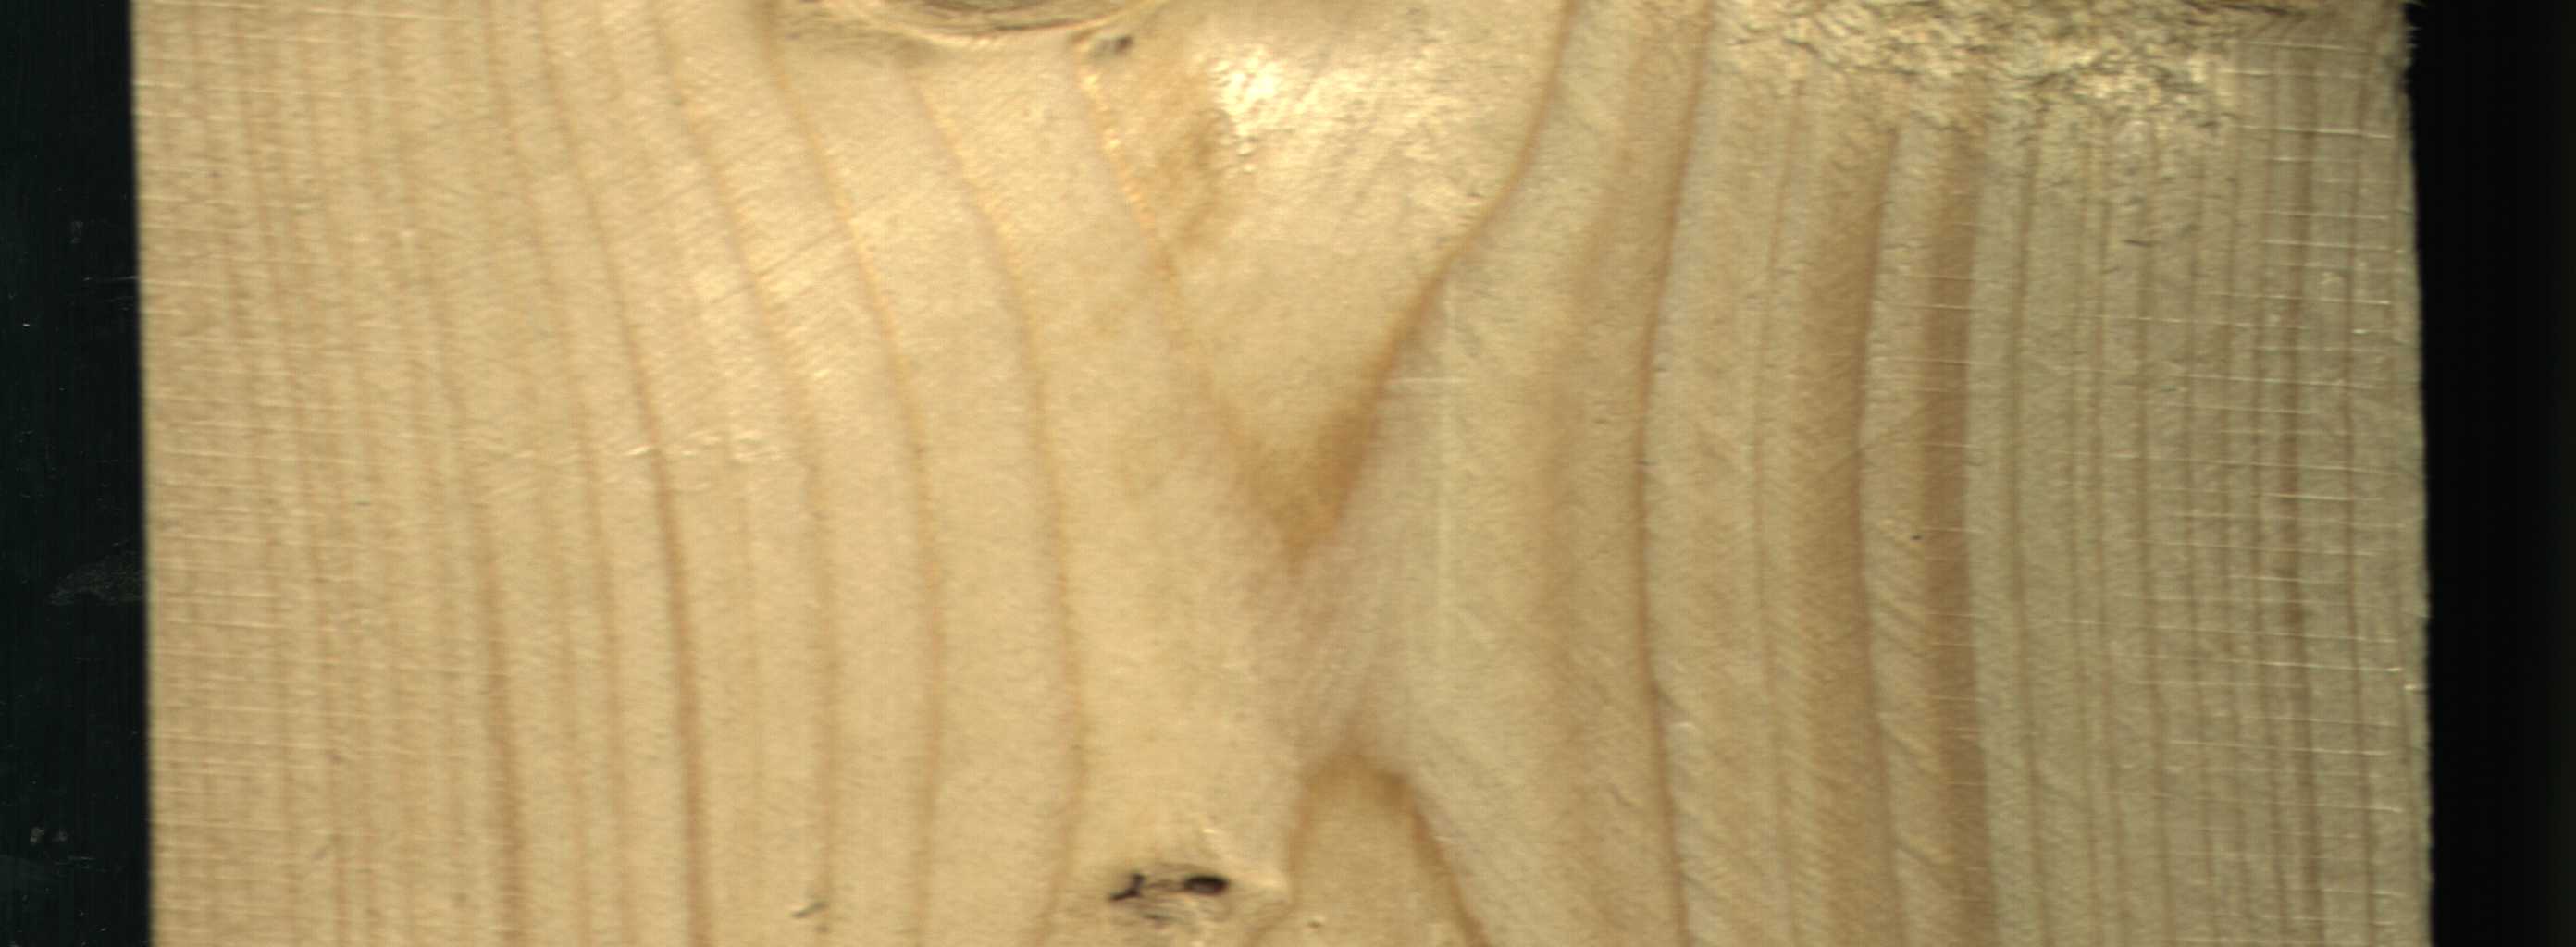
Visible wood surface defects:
Dead_Knot
Live_Knot